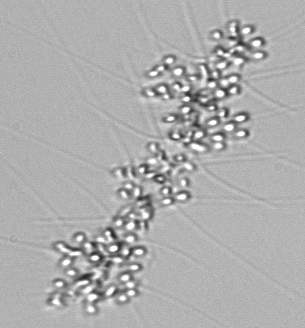
Label: Chaetoceros_didymus_TAG_external_flagellate